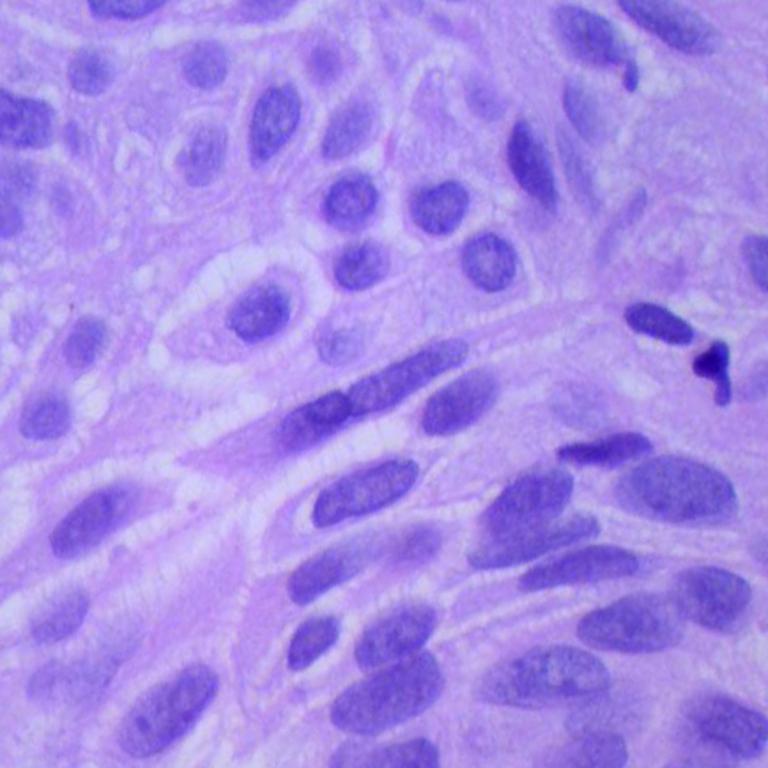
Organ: lung
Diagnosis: squamous carcinomas